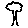
Label: tree